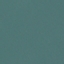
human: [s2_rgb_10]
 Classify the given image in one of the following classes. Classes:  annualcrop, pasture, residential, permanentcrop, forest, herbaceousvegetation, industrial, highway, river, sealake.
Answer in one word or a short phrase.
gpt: SeaLake